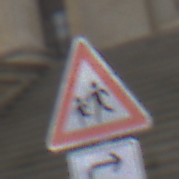
Verkehrszeichen: KinderRechts
Zusatzzeichen unten: RichtungsangabeDurchPfeile5
Umgebung: Outdoor, Urban
Tageszeit: Midday
Wetter: Overcast
Licht: Natural
Jahreszeit: NotSpecified
Kontrast: LowContrast